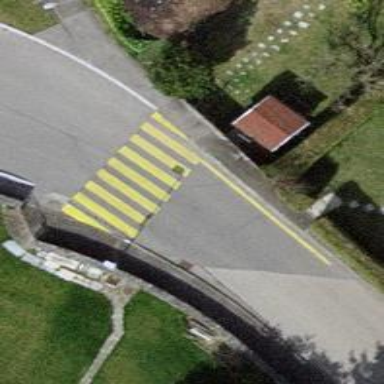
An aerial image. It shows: Uncontrolled crossing on the road.